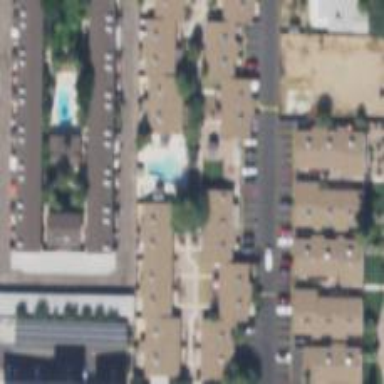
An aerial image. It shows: Swimming pool located in leisure land.